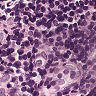
Metastatic tissue present: no